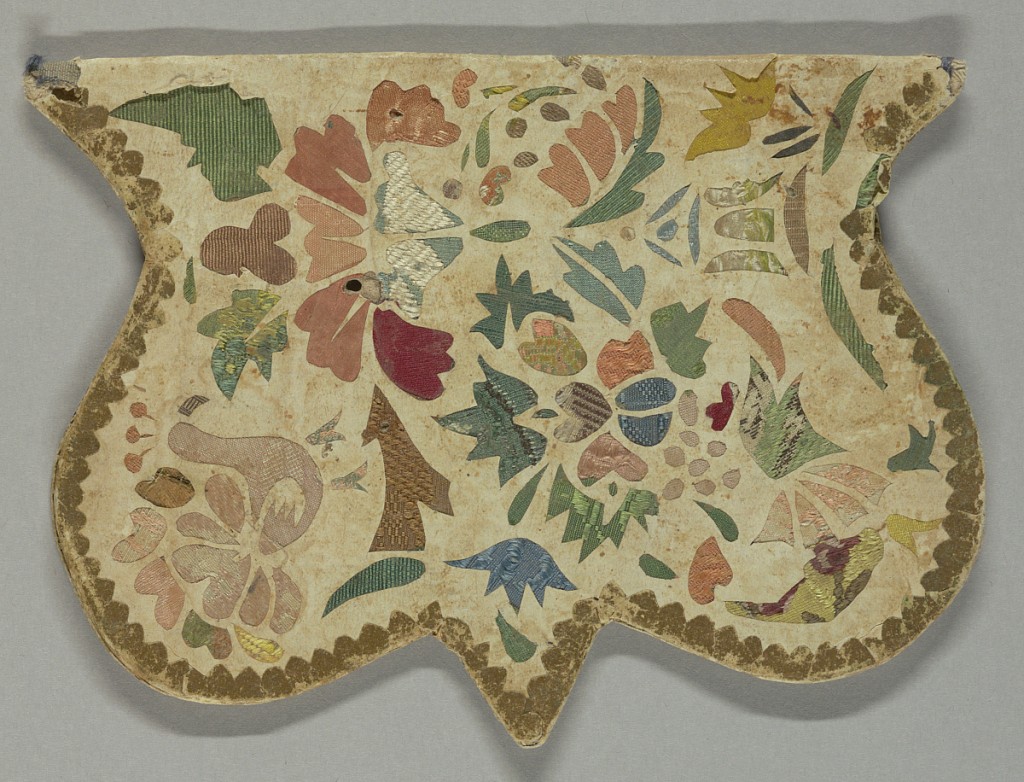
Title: Cover for card case
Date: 18th century
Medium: silk, paper, paillettes Technique:
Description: Cover is ornamented by bits of brocade showing three openings in paper, which has been cut out in floral and bird designs. Edges of cover are shaped and bound with gilt paper.